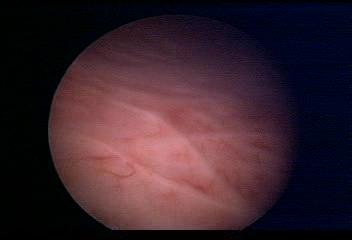
Modality: WLC
Class: Normal mucosa
Bladder cancer association: No